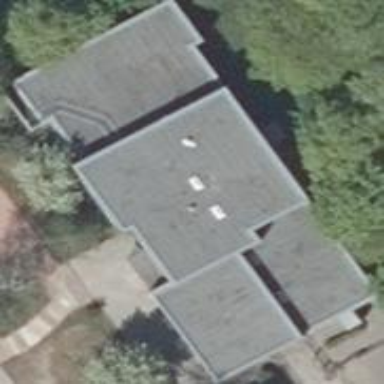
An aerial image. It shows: Public building with flat roof.